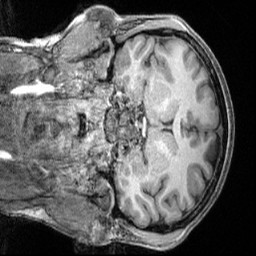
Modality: T1w
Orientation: coronal
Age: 36
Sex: female
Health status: healthy
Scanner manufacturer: siemens
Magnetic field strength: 3 T
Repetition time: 2.4 s
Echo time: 0.00222 s